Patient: sex M, age 72
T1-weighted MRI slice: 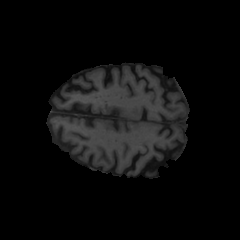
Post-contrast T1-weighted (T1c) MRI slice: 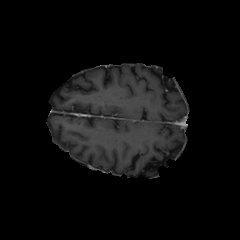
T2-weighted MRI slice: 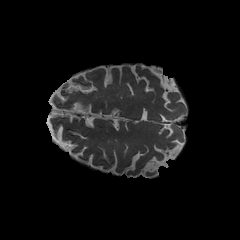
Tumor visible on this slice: no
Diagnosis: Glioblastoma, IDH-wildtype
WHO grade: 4